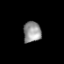
Tissue: prostate
Cell type: Epithelial cells
Senescence score: 0.3033
Nuclear area (px): 360
Mean DAPI intensity: 149.633